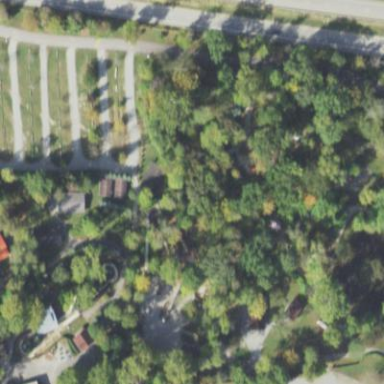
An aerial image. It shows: Playground area for leisure land.